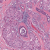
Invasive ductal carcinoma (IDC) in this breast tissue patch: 1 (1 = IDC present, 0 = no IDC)